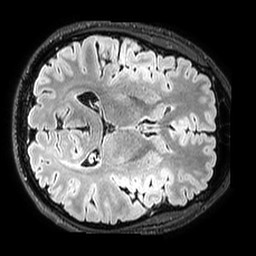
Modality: T2w
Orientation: axial
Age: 25
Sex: male
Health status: healthy
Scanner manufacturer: philips
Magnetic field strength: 3 T
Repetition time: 5 s
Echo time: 0.334 s